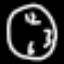
Label: clock